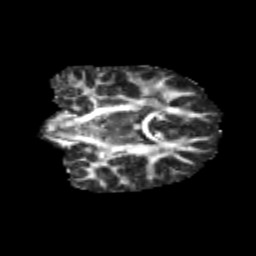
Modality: FA
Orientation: coronal
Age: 10
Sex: male
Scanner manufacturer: siemens
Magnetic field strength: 3 T
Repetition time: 3.8 s
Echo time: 0.07 s